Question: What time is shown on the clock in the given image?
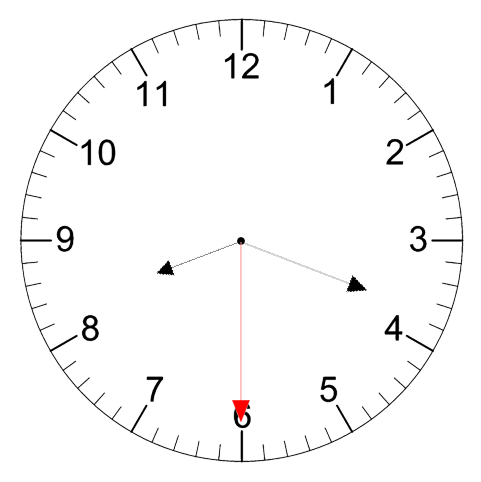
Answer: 08:18:30